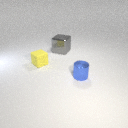
small yellow rubber cube in front of large gray metal cube